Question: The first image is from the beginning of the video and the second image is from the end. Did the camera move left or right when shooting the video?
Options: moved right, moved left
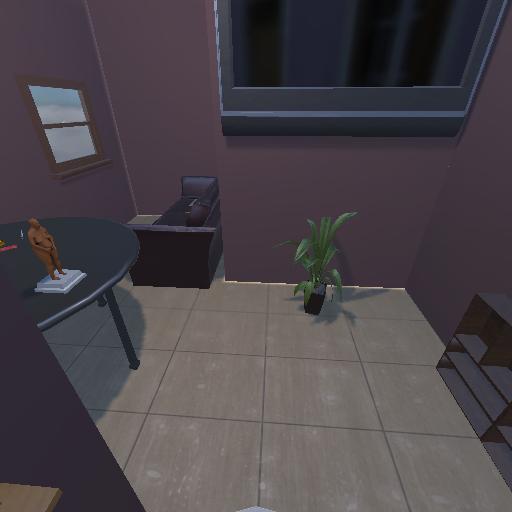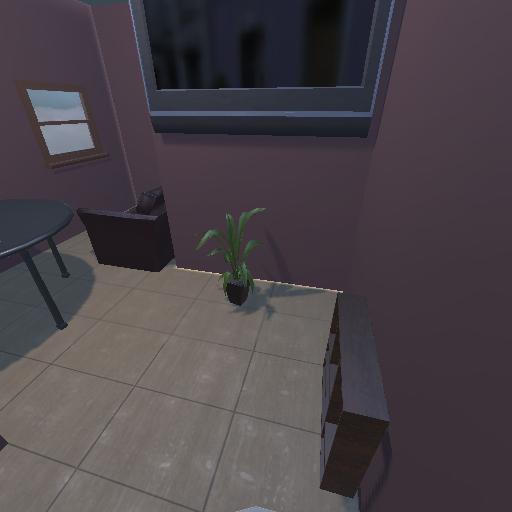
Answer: moved right